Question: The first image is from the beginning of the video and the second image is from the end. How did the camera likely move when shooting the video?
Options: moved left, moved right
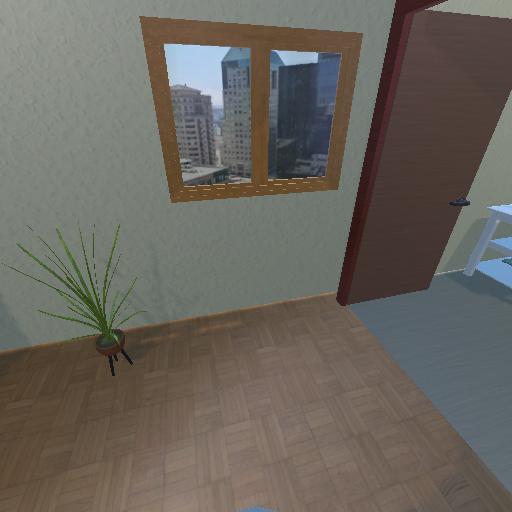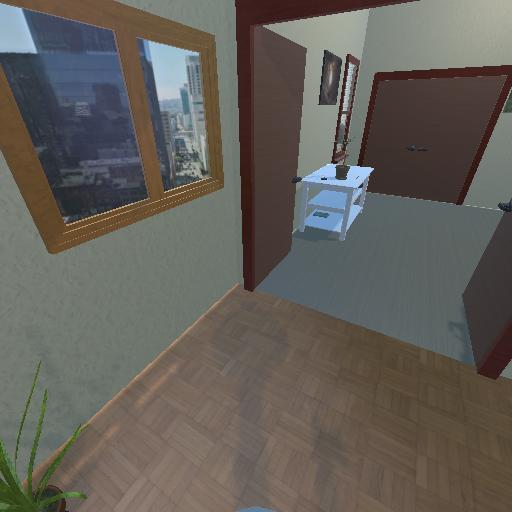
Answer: moved left